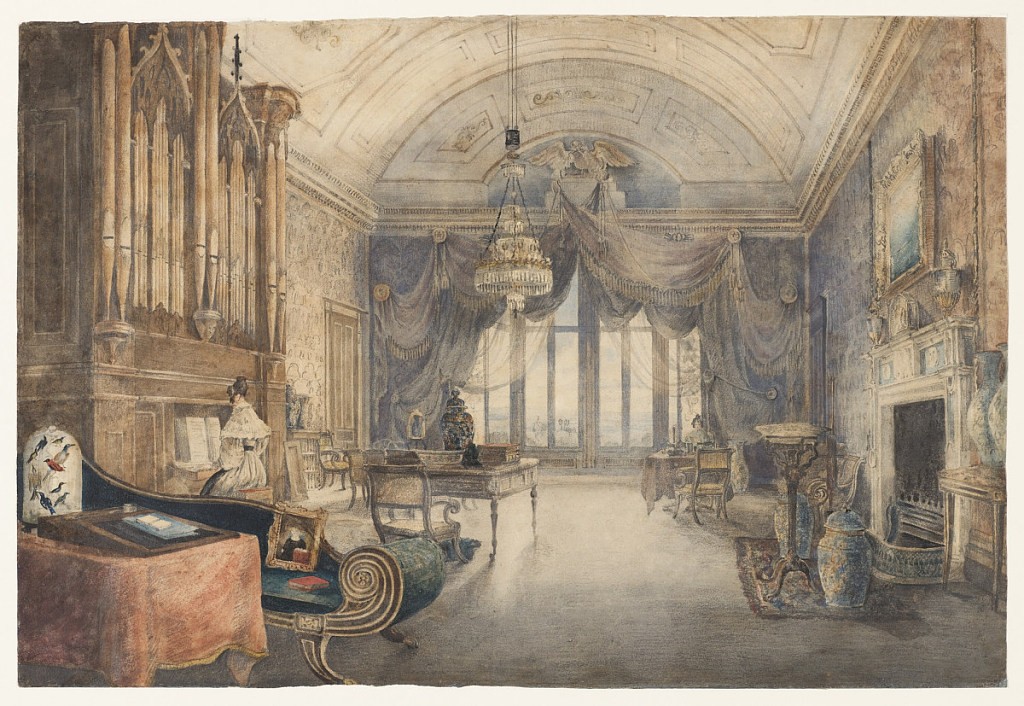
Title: Large Salon with Organ
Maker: Unknown, English
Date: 1830
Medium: Watercolor and gouache over graphite on white wove paper
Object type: Drawing
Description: The salon is dominated by a Gothic style organ on the left at which a woman is seated; she is dressed in a white costume dated to the 1830s. A crystal and ormolu counterweighted chandelier is suspended from the Neo-Classical style vaulted ceiling. The windows in the rear are dressed in the Regency style, with deep fringe-edged swags, caught by a large eagle at top center. The Grecian style sofa in the foreground; desk in the Louis XVI style, with books and Chinese porcelains; chimney surround of the Adamesque period (1770s); and large porcelain vases and jars reflect a room of decoration spanning sixty years.